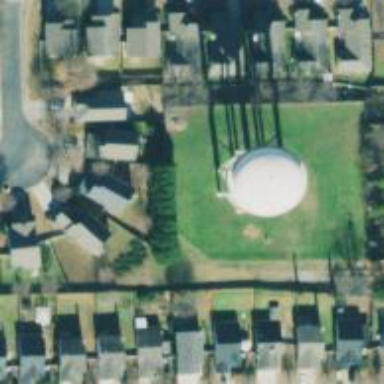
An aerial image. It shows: Water tower that is man-made.